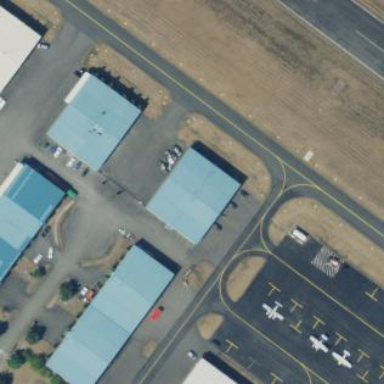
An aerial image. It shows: Hangar building located at airport.